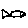
Label: fish